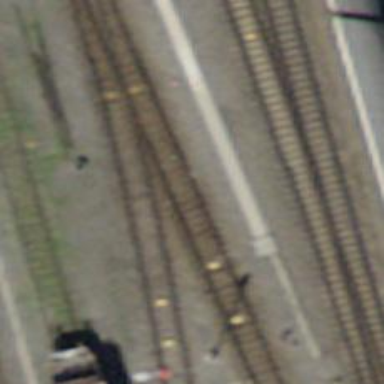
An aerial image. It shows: Railway yard with one track in service.